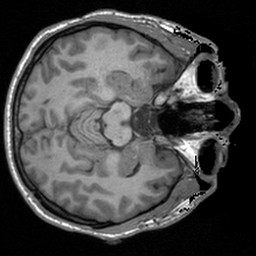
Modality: T1w
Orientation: axial
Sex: male
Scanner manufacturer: siemens
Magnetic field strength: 3 T
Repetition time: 1.9 s
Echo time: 0.00226 s